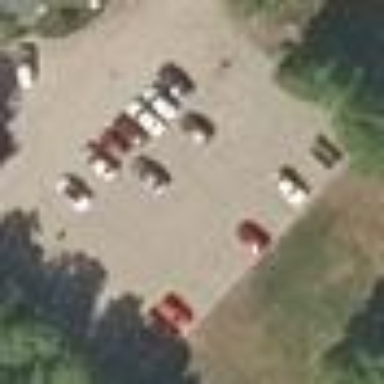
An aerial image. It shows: Parking area with surface.